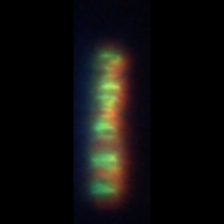
Taxon: Chaetoceros
Group: Diatoms